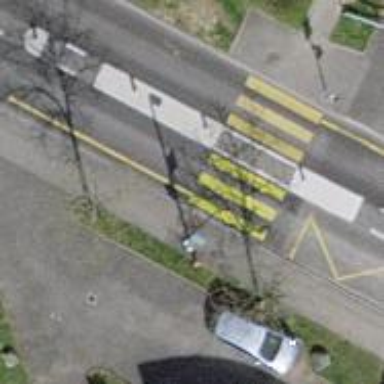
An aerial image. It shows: Zebra crossing for pedestrians.